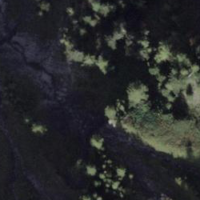
EUNIS habitat code: 48
Species observed at this site:
Hippocrepis comosa